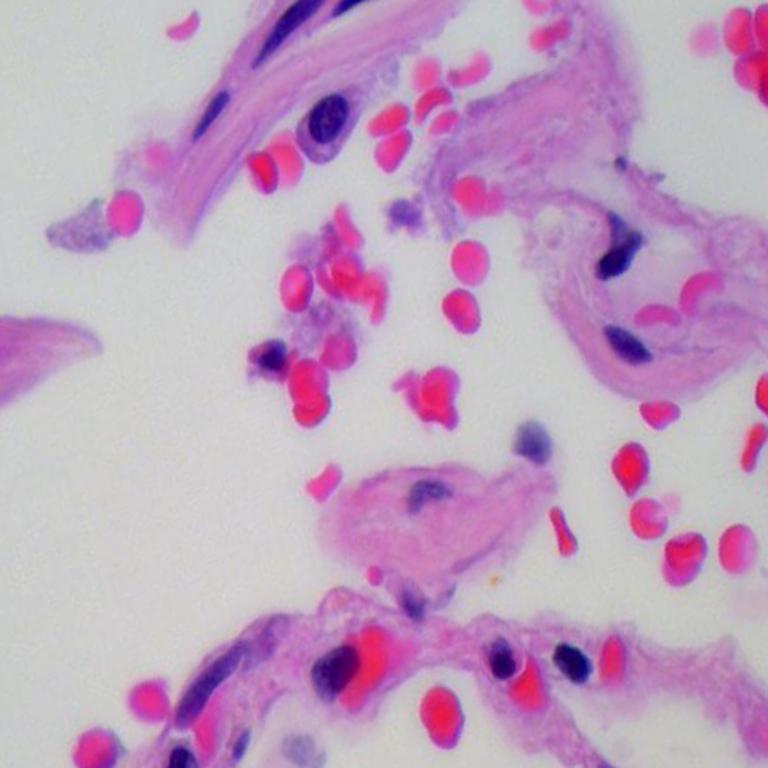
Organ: lung
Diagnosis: benign